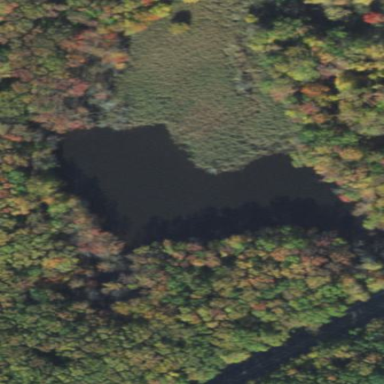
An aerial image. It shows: Peaceful pond surrounded by nature.